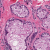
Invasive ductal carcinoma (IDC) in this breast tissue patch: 0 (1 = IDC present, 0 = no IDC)